Question: Xcode 6 is completely ignoring my breakpoints. I saw a post <URL> from 2008, but the answers are outdated, and don't seem to work.
This is happening only with projects that I start. All my downloaded open source projects work perfectly fine, as well as projects I started a few months ago.
This is what I get when I create a brand new project and set a breakpoint in 'viewDidLoad'

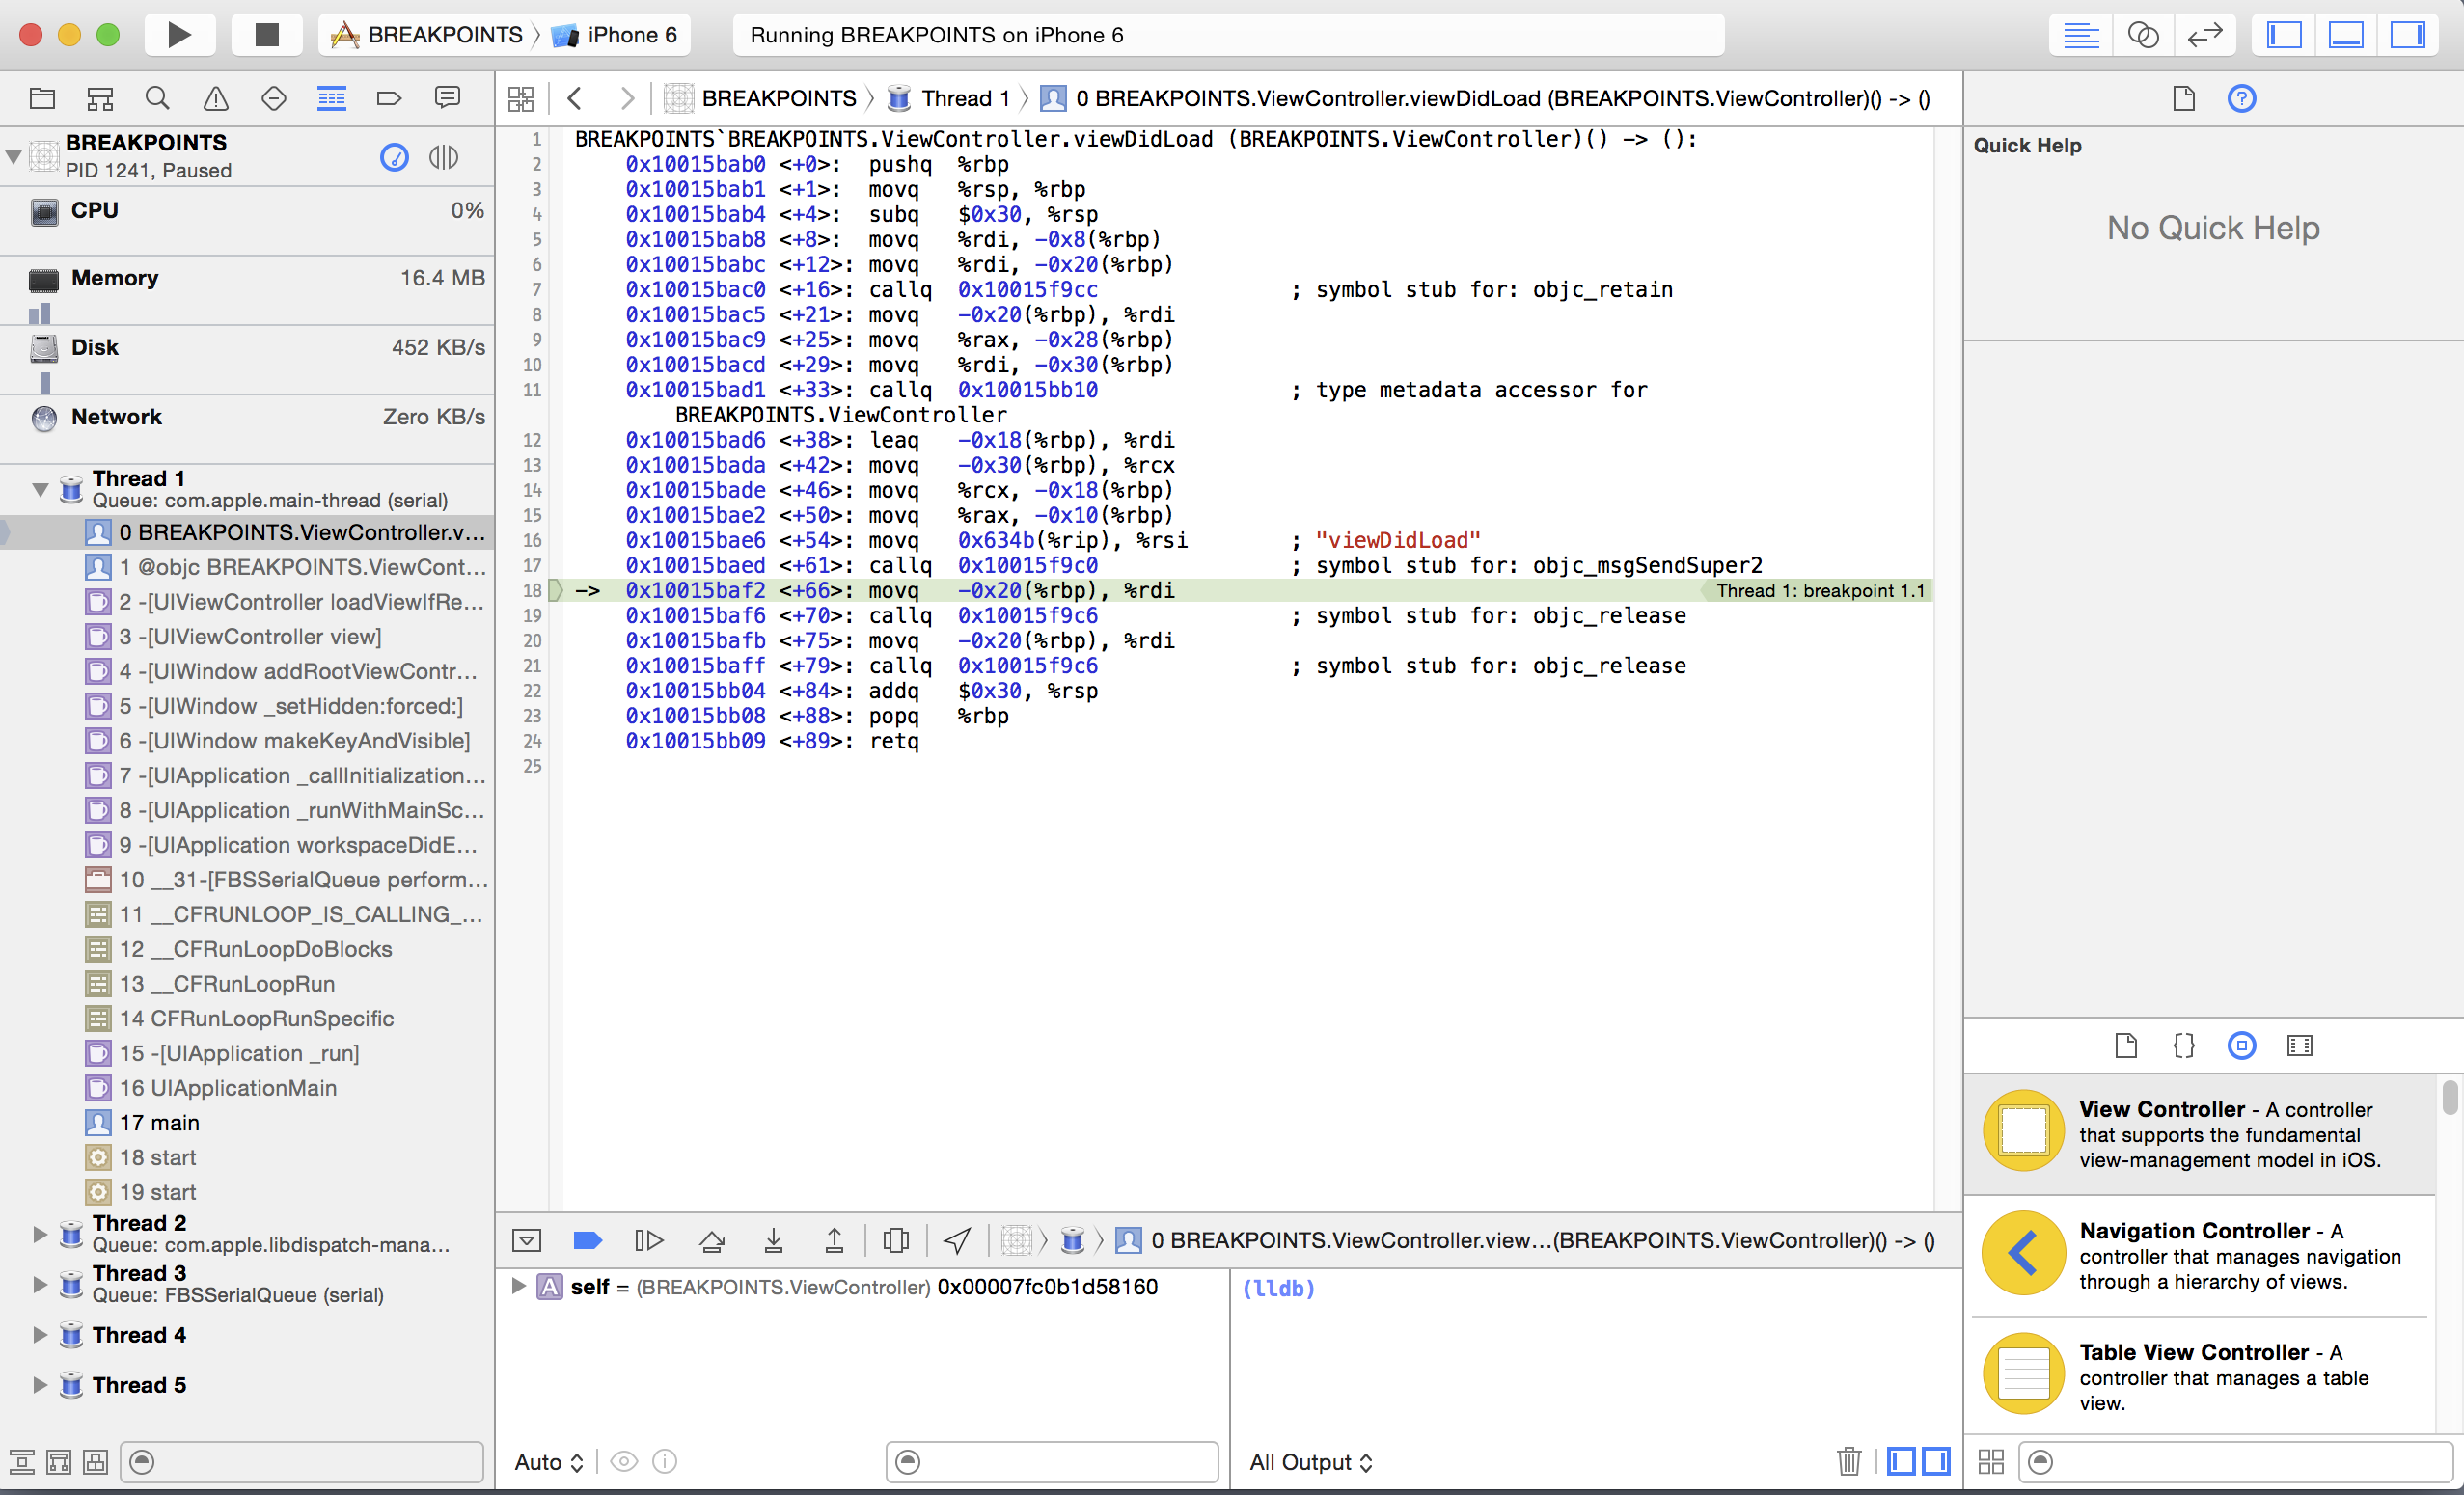
Answer: After trying many different things, I ran
'''
defaults delete com.apple.dt.Xcode
'''
This reset my Xcode settings. Now when I create a new project, breakpoints work fine.
I realized that the problem happened when I added Cocoapods to the project. B/c right after I ran 'pod install', breakpoints stopped working. I'm not sure why.
Hope this helps anyone with the same problem